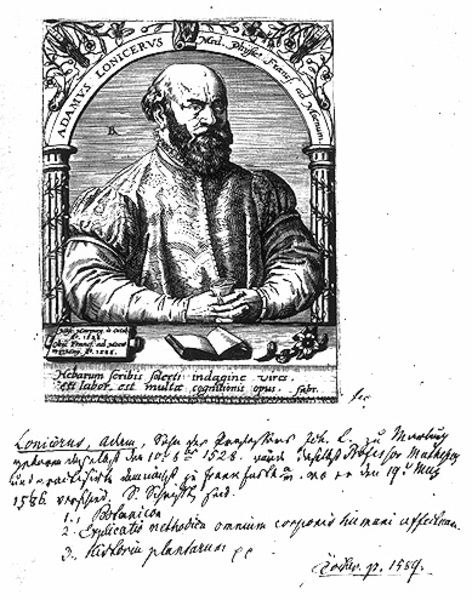
Titel: Bildnis des Adam Lonicer
Künstler: Matthaeus (d.Ä.) Becker
Institution: (Seriendruck)
Schlagwörter: mann, schatten, weiß, blume, fenster, grau, licht, nase, ohr, schwarz, stirn, säule, säulen, zeichnung, rose, ornament, alt, bart, jacke, architektur, arme, augen, barock, mensch, rahmen, vollbart, ärmel, bildnis, hände, portrait, porträt, auge, bestickt, gewand, haare, kelch, mantel, person, pflanzen, puffärmel, renaissance, ranken, schrift, bogen, studie, grafik, graphik, inschrift, glatze, ring, adam, buch, druck, schraffur, radierung, stich, seite, schwarzweiß, text, brille, buchstaben, tinte, wappen, taschentuch, halbprofil, brief, mittelalter, wams, romanik, gelehrter, nummerierung, vegetabil, gothik, kräuter, spruch, gedruckt, bildunterschrift, handschrift, schreibschrift, latein, notizen, agen, kupferswtich, brock, gelehrt, physiker, handgeschrieben, phillip, adam riese, adamus, 1559, lonicerus, 1589, hebarum, adamus linocervus